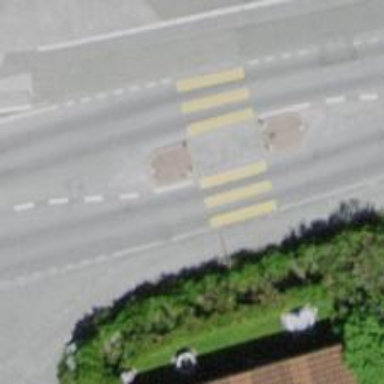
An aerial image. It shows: Marked footway crossing with island in the middle.